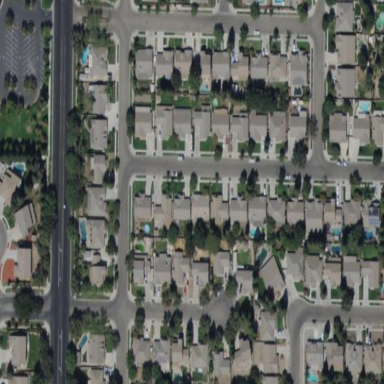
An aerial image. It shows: Single-family residential neighbourhood.